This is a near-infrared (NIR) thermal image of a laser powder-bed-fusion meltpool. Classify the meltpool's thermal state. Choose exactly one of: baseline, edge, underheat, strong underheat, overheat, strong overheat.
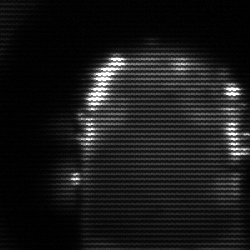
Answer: baseline